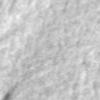
Label: no_change